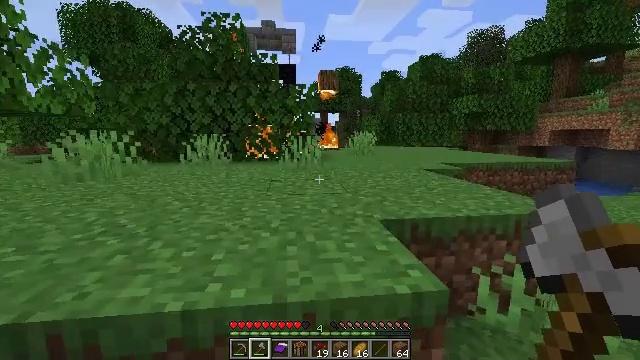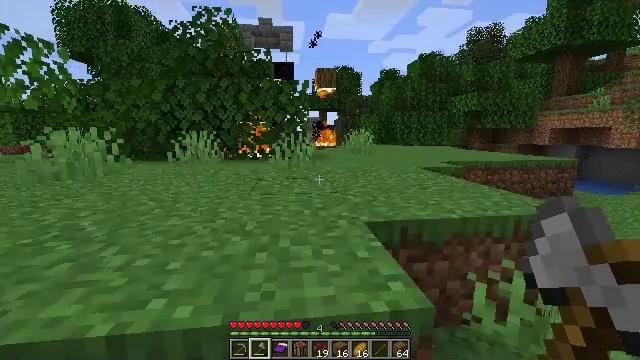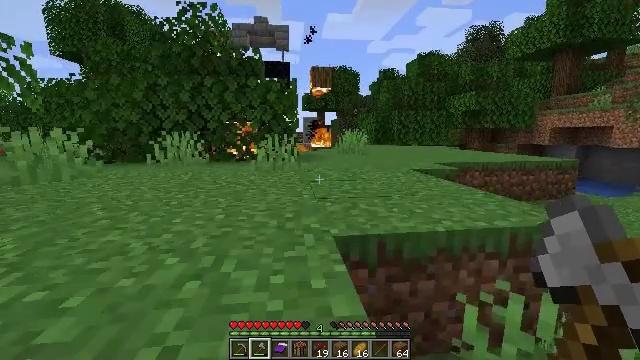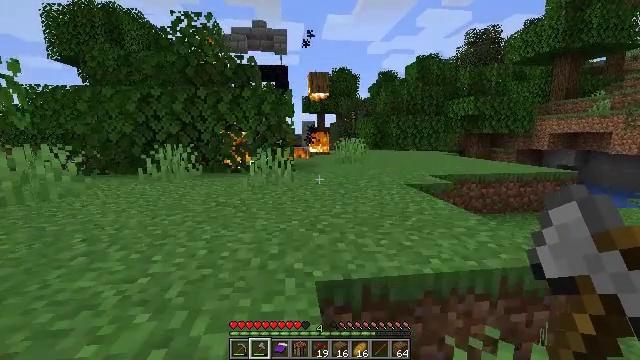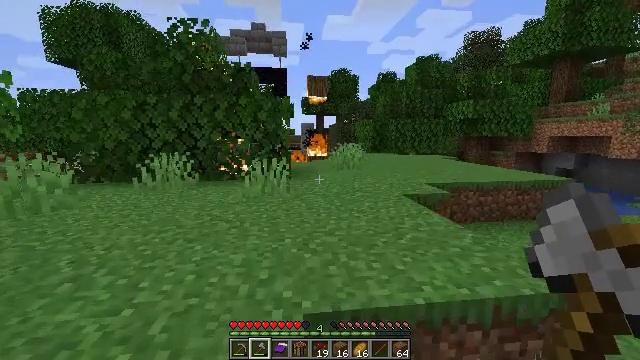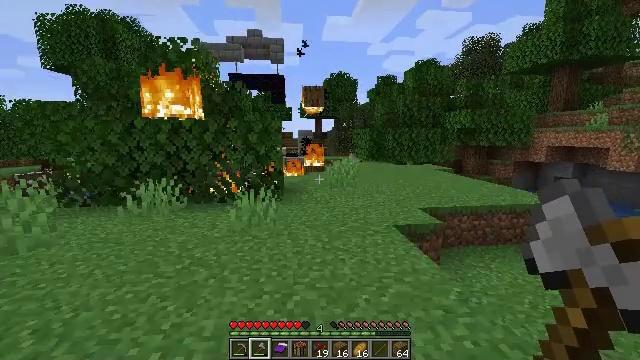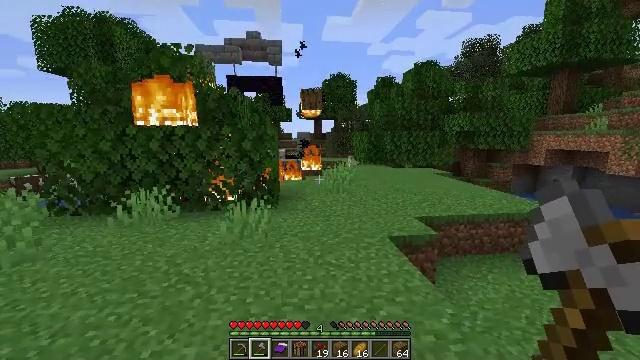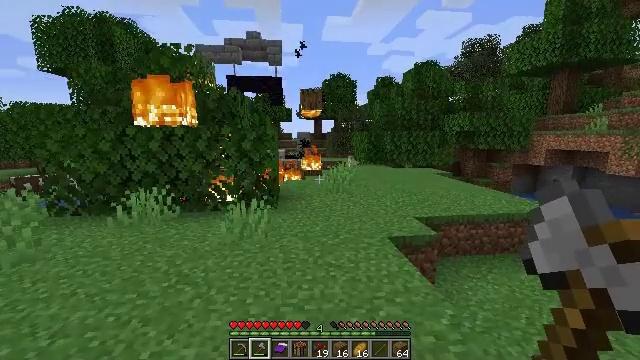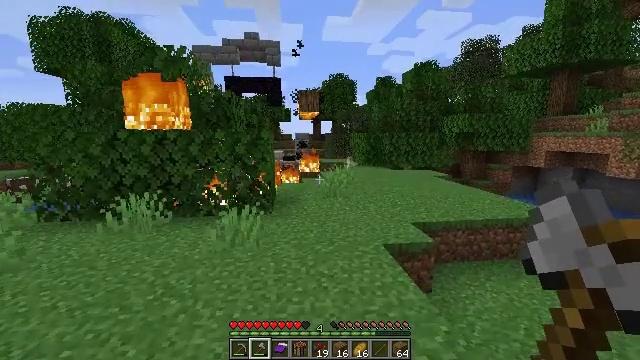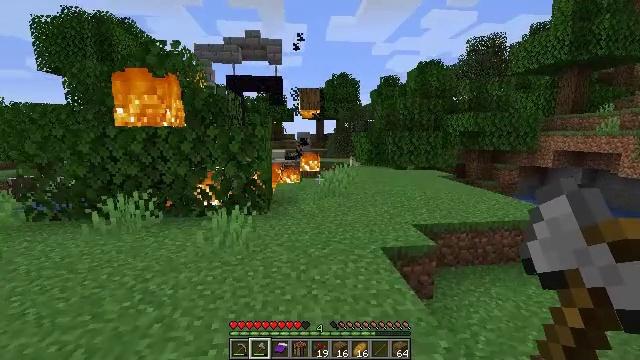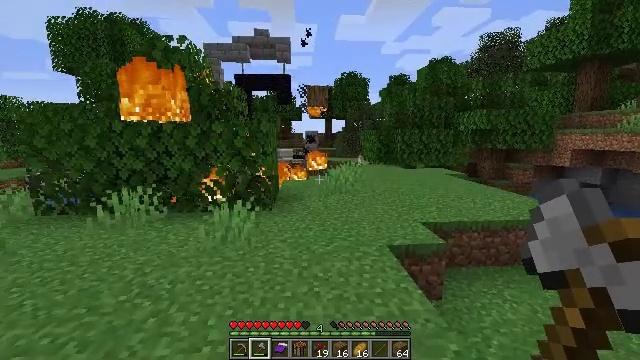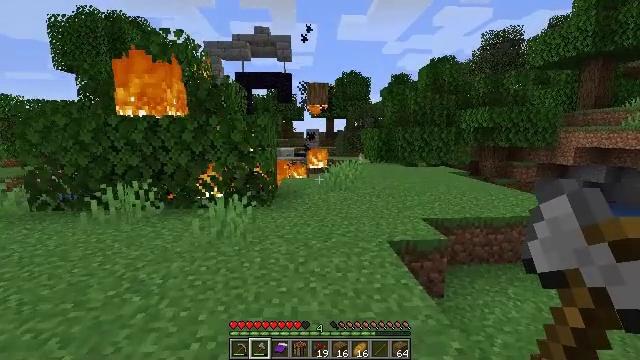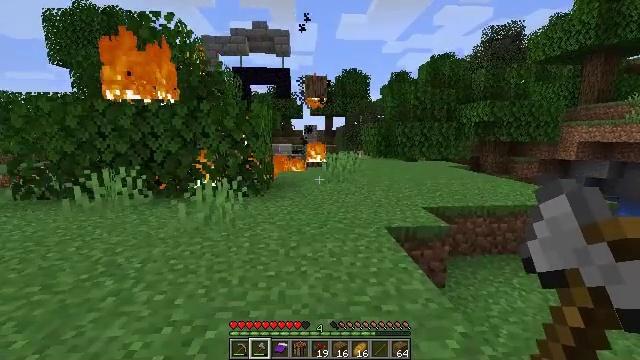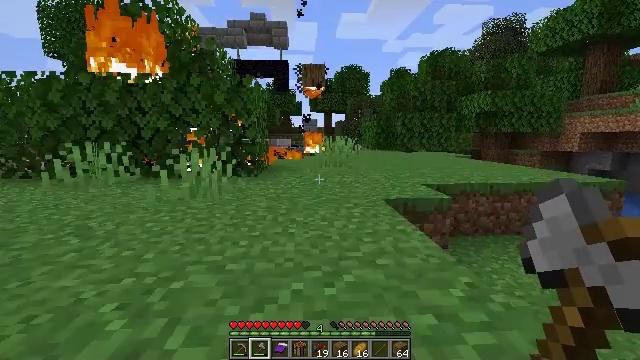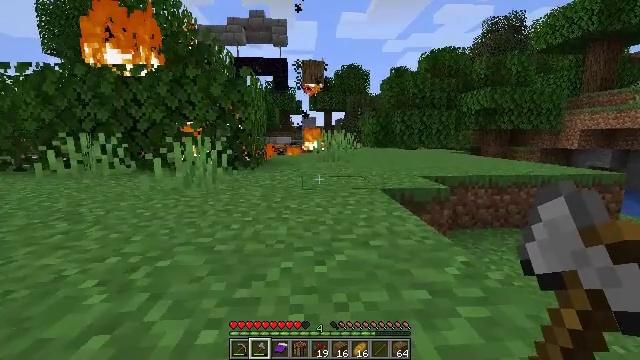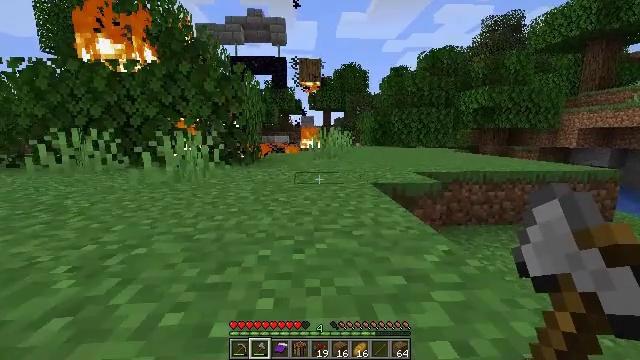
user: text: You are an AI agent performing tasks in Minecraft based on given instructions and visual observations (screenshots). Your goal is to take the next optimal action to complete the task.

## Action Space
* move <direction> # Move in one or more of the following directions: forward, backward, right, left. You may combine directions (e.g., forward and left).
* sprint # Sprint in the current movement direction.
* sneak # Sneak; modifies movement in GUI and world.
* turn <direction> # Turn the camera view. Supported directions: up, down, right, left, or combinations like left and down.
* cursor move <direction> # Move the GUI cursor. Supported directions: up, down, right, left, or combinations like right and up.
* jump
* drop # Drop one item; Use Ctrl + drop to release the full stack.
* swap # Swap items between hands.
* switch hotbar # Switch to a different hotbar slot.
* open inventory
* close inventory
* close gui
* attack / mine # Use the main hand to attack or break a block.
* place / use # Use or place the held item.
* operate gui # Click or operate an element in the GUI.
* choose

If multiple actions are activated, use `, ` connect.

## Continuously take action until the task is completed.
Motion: motion action
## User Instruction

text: Break the fire block.
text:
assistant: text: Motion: move forward and move right
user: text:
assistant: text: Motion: move forward and move right
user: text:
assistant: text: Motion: move forward and move right, jump
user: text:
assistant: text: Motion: move forward and move right, jump
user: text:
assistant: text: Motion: move forward and move right, jump
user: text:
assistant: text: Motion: move forward and move right, jump
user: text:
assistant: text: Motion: move forward, jump
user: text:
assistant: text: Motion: move forward, jump
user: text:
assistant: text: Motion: move forward
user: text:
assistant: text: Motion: move forward, turn left
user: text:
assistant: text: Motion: move forward
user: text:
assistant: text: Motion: move forward
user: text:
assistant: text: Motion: move forward
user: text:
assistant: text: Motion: move forward and move right
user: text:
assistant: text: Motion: move forward and move right
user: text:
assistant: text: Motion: move forward and move right
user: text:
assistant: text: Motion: move forward and move right, jump
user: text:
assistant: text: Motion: move forward and move right, jump
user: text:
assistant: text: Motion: move forward and move right, jump
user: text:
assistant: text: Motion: move forward and move right
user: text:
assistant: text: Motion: move forward and move right
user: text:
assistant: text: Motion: move forward and move right
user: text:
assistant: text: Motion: move forward
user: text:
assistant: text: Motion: move forward
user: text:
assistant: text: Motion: move forward, turn left
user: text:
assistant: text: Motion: move forward and move left, turn left
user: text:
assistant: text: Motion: move forward and move left
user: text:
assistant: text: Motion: move forward and move left
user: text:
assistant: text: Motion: move forward, turn left
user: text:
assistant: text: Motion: move forward